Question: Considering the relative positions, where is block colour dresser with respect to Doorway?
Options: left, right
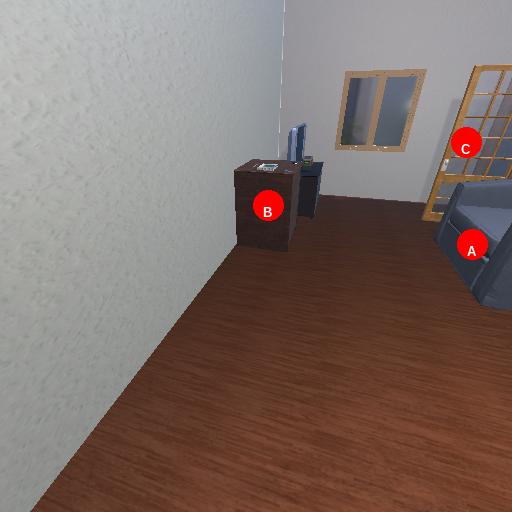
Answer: left